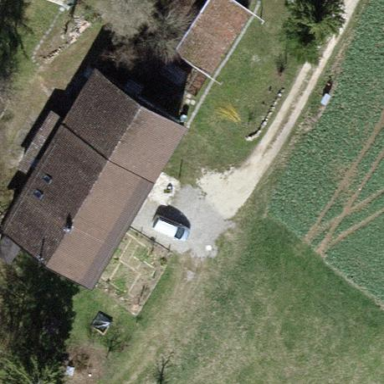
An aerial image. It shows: Farmyard area.